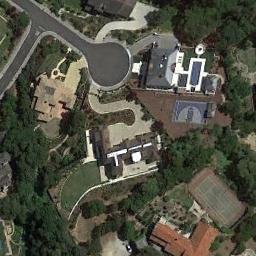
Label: tennis_court